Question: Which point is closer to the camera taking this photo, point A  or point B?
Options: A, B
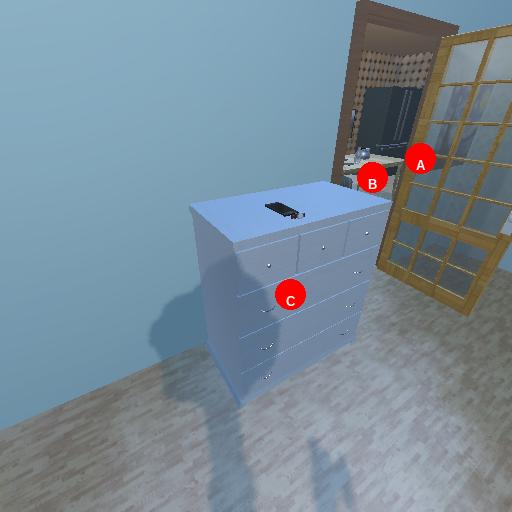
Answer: A